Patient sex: F
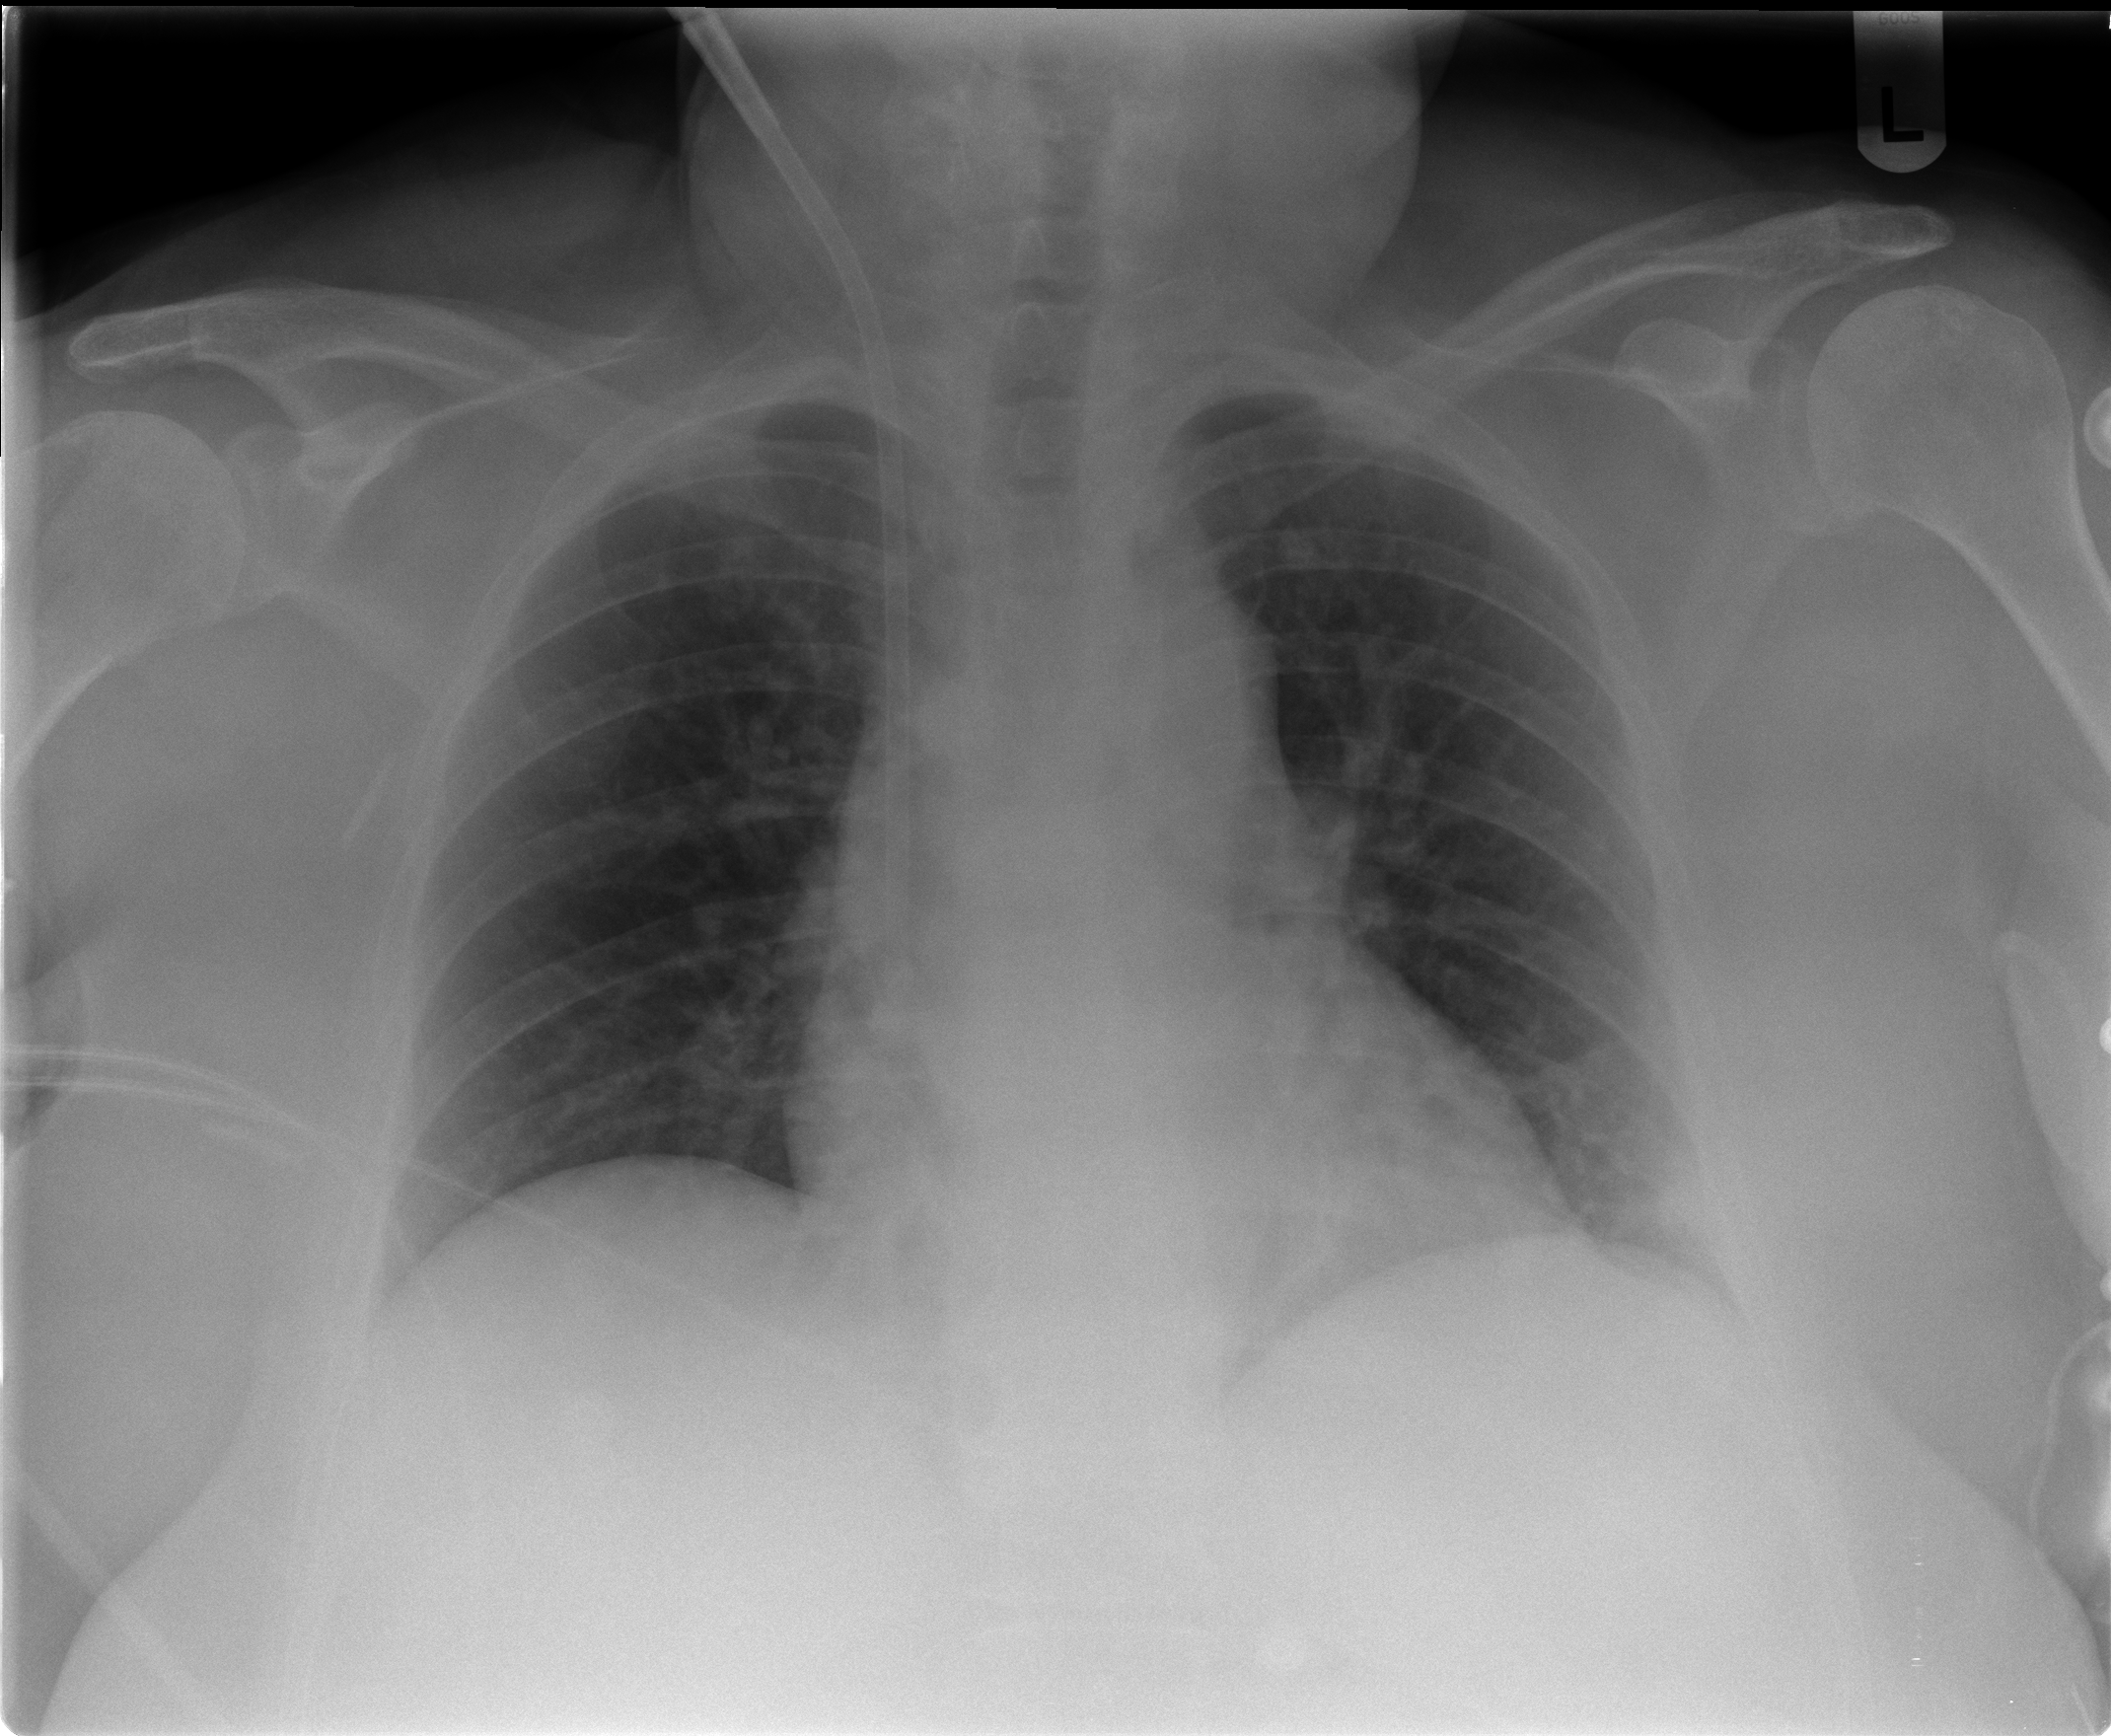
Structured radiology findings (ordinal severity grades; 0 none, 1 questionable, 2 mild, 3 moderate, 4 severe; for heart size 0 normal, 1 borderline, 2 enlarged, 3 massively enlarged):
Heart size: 0
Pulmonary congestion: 0
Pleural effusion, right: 0
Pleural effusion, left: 0
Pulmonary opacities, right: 0
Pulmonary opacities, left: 0
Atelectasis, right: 0
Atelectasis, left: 2